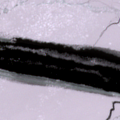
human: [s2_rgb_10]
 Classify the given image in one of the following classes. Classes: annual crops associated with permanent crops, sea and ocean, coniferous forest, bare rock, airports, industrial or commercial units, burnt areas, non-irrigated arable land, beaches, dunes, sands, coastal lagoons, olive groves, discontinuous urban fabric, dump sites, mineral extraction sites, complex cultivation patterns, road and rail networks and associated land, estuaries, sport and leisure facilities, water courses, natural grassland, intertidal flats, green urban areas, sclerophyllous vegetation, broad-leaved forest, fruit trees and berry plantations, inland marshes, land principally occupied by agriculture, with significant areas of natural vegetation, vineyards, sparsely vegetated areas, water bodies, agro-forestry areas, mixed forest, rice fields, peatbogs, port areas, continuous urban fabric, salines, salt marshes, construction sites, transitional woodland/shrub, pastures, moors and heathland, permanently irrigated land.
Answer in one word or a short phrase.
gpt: sea and ocean